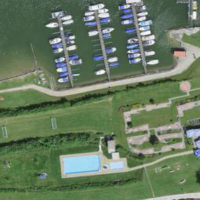
EUNIS habitat code: 53
Species observed at this site:
Falco subbuteo